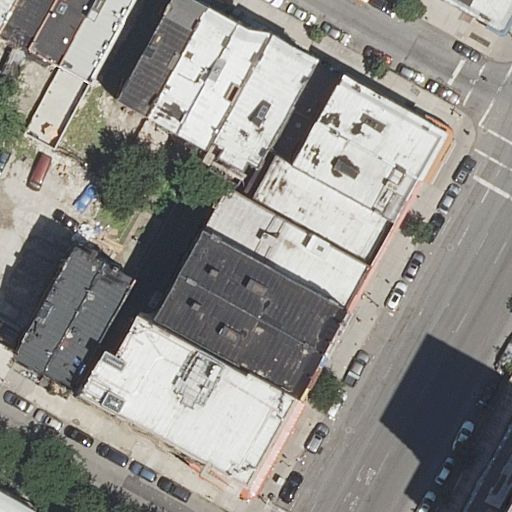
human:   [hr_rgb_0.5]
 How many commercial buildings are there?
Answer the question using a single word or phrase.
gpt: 0

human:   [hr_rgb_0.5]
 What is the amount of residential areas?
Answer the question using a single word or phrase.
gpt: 1

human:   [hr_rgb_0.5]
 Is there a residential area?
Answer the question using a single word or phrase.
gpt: yes

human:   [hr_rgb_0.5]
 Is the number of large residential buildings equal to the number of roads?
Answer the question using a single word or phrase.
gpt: no

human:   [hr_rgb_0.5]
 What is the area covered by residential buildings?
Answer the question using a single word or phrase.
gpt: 4197m2

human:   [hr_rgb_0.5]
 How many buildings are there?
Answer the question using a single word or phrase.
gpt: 20

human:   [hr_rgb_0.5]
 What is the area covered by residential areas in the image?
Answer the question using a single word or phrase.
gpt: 56m2

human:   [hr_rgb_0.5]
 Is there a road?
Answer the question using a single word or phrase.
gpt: yes

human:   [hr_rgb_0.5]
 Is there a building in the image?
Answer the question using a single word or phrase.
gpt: yes

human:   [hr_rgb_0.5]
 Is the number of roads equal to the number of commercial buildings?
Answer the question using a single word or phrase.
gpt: no

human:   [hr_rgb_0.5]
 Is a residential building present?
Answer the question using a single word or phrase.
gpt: yes

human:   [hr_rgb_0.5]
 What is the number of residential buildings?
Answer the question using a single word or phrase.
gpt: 20

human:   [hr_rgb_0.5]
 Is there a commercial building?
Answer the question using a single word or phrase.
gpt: no

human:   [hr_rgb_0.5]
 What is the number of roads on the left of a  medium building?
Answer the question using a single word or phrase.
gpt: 3

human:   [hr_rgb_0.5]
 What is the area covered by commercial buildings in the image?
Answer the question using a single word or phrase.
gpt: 0m2

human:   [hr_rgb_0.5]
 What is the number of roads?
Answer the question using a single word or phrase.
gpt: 6

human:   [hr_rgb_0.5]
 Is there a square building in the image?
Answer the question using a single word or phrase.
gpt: no

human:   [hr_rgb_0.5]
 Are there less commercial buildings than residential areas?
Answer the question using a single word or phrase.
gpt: yes

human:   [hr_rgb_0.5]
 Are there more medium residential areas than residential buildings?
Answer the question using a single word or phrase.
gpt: no

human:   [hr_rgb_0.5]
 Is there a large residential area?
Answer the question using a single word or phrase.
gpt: no

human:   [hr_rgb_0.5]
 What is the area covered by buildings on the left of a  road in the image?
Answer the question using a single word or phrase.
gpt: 4067m2

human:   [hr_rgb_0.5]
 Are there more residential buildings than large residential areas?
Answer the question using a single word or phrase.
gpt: yes

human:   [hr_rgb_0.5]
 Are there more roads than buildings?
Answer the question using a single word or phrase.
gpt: no

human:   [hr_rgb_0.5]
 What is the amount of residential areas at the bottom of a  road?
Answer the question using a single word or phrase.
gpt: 1

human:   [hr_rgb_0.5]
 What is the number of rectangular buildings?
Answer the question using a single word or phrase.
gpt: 17

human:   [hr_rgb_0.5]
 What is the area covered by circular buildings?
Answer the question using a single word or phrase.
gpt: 0m2

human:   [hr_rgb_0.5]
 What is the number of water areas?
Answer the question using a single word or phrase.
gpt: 0

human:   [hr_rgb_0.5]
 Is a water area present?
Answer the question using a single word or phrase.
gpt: no

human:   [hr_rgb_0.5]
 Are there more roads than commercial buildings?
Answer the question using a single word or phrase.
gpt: yes

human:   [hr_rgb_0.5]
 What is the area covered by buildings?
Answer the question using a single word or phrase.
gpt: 4197m2

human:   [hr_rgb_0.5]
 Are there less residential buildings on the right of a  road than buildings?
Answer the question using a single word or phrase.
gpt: yes

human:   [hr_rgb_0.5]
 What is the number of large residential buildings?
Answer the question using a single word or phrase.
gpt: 1

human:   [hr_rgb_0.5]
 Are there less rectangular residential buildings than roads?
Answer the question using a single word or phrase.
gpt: no

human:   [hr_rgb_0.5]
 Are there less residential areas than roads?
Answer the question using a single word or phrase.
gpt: yes

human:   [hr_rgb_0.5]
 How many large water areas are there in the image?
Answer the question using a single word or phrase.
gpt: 0

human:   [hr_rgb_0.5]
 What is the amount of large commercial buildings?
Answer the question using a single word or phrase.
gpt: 0

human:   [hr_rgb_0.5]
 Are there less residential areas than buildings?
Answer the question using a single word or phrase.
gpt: yes

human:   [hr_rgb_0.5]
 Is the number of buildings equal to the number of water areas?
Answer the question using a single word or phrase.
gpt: no

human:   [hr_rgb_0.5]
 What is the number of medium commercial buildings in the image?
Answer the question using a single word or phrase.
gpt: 0

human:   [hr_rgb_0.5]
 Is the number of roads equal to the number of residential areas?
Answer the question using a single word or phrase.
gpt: no

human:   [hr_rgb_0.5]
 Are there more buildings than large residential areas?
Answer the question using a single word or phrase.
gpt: yes

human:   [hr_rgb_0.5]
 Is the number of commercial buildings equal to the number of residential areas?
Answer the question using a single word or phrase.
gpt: no

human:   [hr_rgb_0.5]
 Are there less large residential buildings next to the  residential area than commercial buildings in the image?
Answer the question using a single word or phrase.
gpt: no

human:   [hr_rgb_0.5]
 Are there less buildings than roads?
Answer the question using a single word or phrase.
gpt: no

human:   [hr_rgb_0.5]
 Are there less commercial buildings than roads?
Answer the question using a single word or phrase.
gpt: yes

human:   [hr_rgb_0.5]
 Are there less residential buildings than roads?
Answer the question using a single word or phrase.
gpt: no

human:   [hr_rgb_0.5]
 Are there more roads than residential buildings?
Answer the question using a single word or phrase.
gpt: no

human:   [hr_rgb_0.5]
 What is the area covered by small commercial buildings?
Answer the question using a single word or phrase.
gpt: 0m2

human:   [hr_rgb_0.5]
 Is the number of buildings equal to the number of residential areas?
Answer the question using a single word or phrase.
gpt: no

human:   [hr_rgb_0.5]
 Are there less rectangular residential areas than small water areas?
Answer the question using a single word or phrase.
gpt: no

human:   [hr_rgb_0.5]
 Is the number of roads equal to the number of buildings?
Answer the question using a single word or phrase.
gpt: no

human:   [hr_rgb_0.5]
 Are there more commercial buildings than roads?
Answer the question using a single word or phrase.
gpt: no

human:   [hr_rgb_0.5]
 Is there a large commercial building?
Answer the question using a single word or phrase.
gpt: no

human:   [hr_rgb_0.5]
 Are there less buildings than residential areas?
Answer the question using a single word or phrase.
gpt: no

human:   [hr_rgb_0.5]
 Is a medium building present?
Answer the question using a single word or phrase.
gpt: yes

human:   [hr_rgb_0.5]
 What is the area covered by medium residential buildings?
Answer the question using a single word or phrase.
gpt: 3178m2

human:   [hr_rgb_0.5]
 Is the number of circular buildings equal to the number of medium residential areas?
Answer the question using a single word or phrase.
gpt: yes

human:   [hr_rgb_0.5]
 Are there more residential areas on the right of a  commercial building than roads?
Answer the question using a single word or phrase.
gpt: no

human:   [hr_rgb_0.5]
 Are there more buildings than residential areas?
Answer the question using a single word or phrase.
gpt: yes

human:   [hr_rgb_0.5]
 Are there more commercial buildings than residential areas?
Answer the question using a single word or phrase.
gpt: no

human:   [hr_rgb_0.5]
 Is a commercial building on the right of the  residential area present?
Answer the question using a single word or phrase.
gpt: no

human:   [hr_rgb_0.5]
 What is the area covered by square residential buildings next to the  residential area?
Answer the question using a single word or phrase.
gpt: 0m2

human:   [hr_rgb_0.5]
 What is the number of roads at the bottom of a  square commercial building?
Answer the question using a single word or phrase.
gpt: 0

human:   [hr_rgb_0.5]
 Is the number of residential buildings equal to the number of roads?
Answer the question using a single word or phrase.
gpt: no